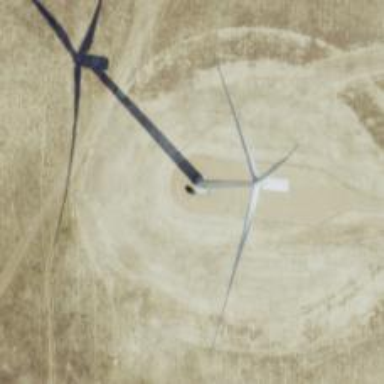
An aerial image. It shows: Wind generator using horizontal axis wind turbines.